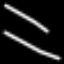
Label: line